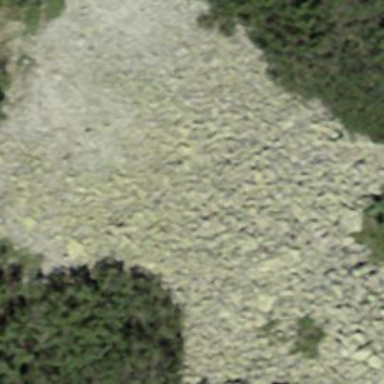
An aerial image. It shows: Natural scree.